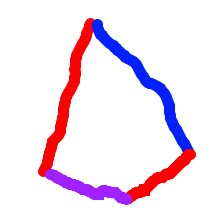
Shape: kite